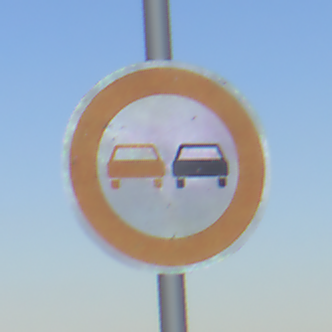
Verkehrszeichen: Ueberholverbot
Umgebung: Outdoor, Nature
Tageszeit: MorningAfternoon
Wetter: Clear
Licht: Natural
Jahreszeit: NotSpecified
Kontrast: HighContrast